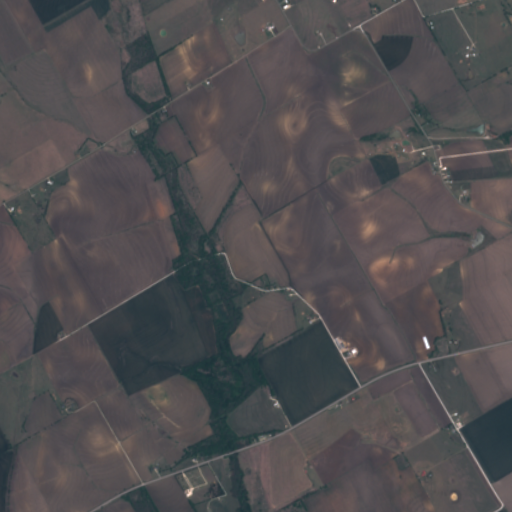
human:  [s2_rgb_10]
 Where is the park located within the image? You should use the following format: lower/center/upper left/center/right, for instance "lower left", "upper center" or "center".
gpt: The park is located in the lower center of the image.
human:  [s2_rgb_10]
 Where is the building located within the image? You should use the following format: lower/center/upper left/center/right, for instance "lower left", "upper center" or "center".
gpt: The building is located in the right of the image.
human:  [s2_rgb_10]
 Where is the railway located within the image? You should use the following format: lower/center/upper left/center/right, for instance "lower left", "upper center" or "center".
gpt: The railway is located in the upper of the image.
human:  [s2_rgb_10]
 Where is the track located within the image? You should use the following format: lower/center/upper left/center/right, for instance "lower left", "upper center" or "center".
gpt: There is no track in the image.